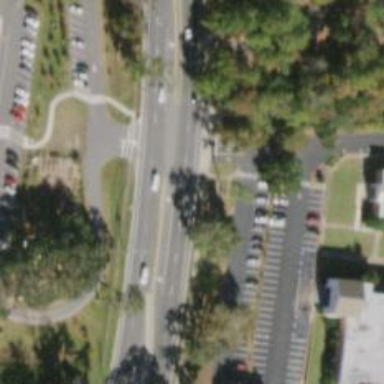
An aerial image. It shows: Unmarked crossing on the road.